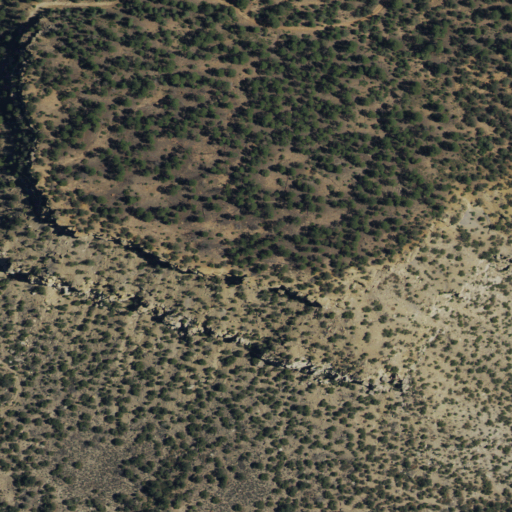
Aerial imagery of mountain in New Mexico named Navajo Peak containing shrub and evergreen forest